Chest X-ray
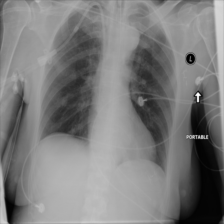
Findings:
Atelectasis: negative
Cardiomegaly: negative
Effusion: negative
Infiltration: negative
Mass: negative
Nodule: negative
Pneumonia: negative
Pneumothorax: negative
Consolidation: negative
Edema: negative
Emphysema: negative
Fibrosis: negative
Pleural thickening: negative
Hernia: negative